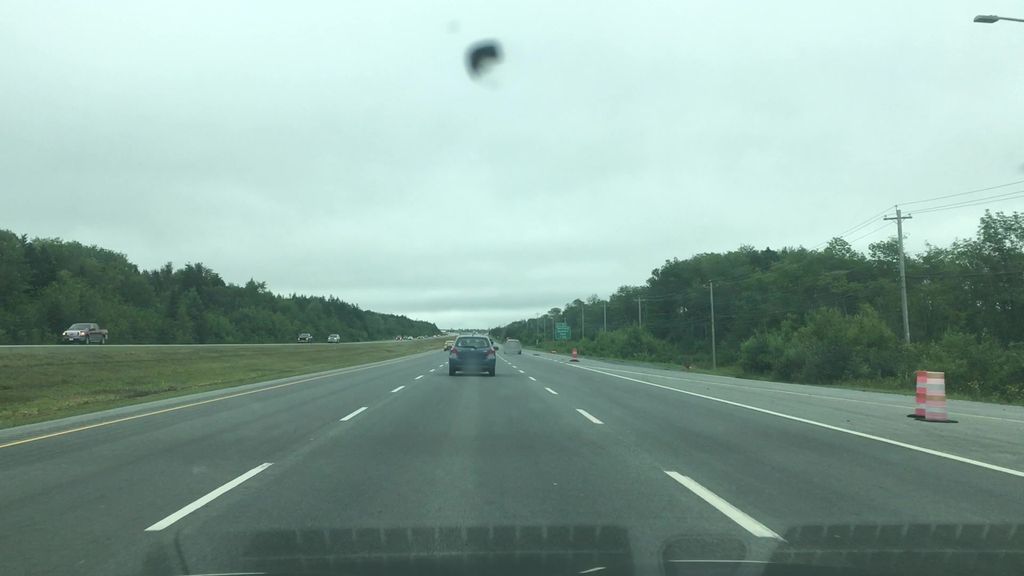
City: halifax